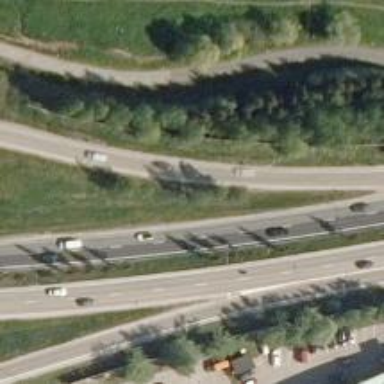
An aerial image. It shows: Asphalt trunk link road.